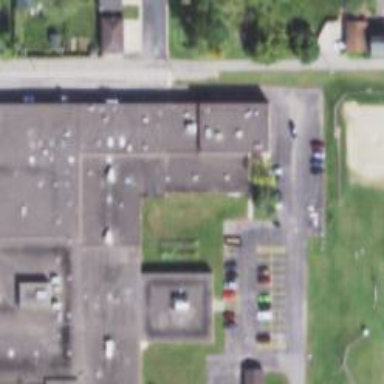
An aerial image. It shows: Footway designated for school.